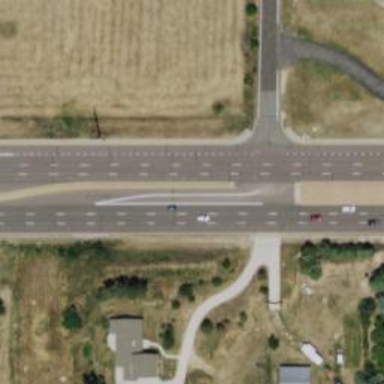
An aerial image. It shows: Secondary link road.